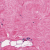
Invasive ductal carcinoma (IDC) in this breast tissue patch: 0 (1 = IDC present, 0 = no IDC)